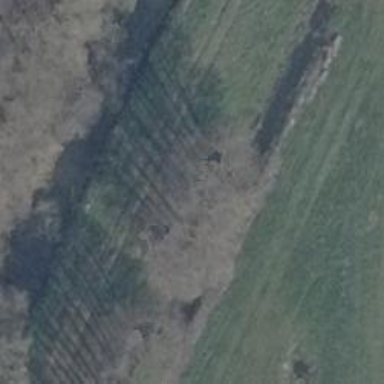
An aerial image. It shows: Row of trees in natural setting.